Question: I am working with 'Open Street Maps' and using 'leaflet library'.
I have a layer group like this:
'''
var testLayer = new L.LayerGroup(); --> declared in a different file
'''
I want to add markers to a marker group, add a circle around each marker, and add the marker group to the map:

'''
var realMarker = L.marker([52.6432, -6.53412 ],{icon: Icon,title:data[choice][key]["name"]
}).bindPopup("Dublin").addTo(testLayer);
var circle = L.circle([52.6432, -6.53412 ],400, {
color: 'red',
fillColor: '#f03',
fillOpacity: 0.5
}).addTo(testLayer);
map.addLayer(testLayer);
'''
However, when I delete a particular marker from the marker group by using 'removeLayer()', the marker is removed from the map but the circle is left behind. How can I delete the circle along with the marker?
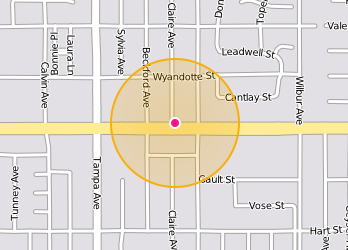
Answer: I'd store a reference to the circle in the marker:
'''
var realMarker = L.marker([52.6432, -6.53412 ],
{icon: Icon,title:data[choice][key]["name"]}
).bindPopup("Dublin").addTo(testLayer);
var circle = L.circle([52.6432, -6.53412 ],400, {
color: 'red',
fillColor: '#f03',
fillOpacity: 0.5
}).addTo(testLayer);
realMarker.circle=circle;
map.addLayer(testLayer);
'''
Then, when removing the marker, also remove its circle
'''
testLayer.removeLayer(markerToRemove);
testLayer.removeLayer(markerToRemove.circle);
'''